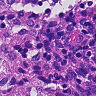
Metastatic tissue present: no